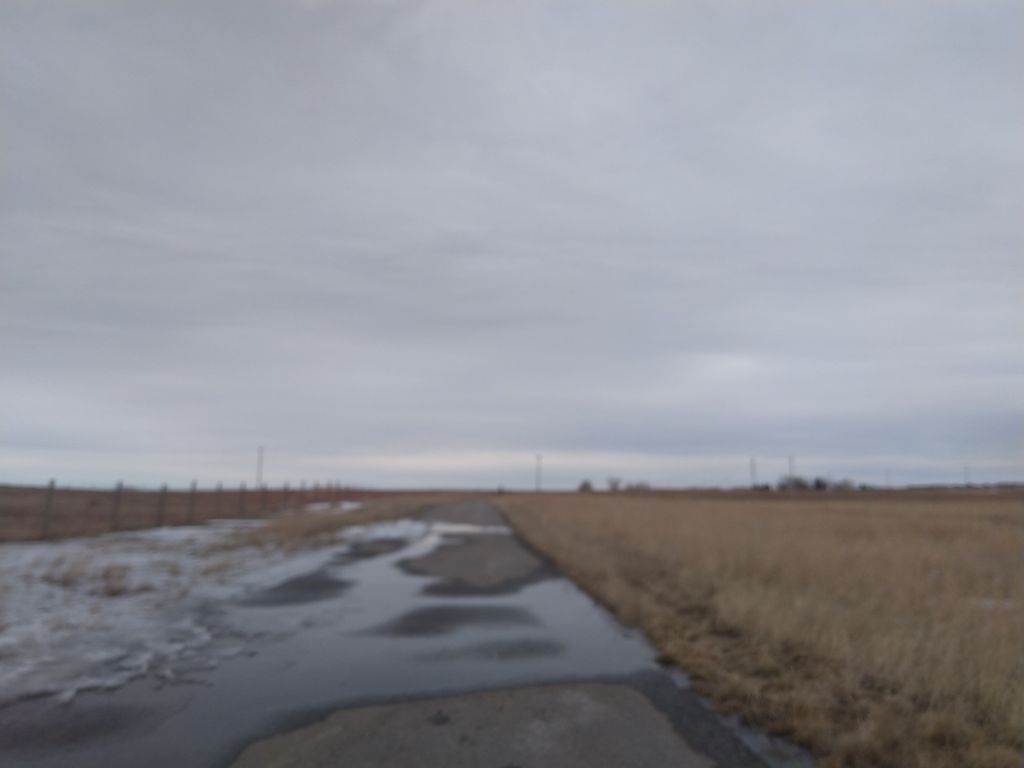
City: calgary